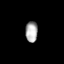
Tissue: prostate
Cell type: T cells
Senescence score: 0.3515
Nuclear area (px): 247
Mean DAPI intensity: 172.13